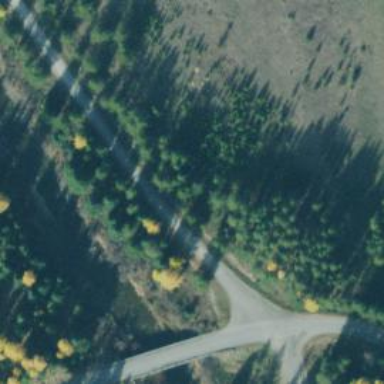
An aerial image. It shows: Unclassified road.